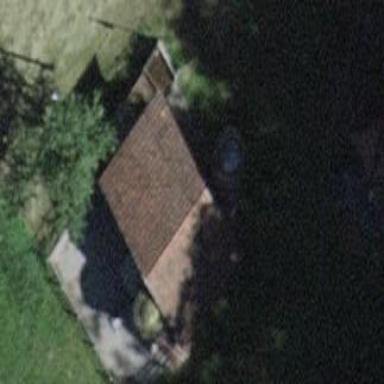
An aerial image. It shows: Rural barn.